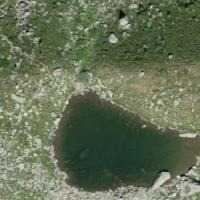
EUNIS habitat code: 26
Species observed at this site:
Marmota marmota
Sempervivum montanum